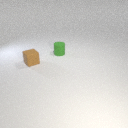
small brown rubber cube to the left of small green rubber cylinder